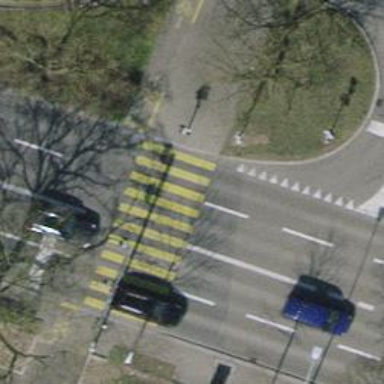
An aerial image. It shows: Road with traffic signals and zebra crossing with traffic signals.